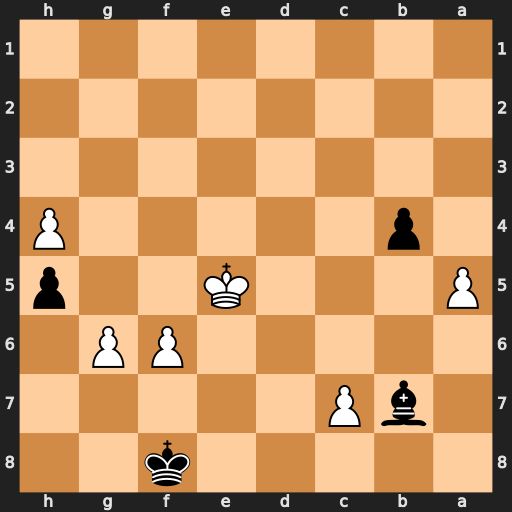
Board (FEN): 5k2/1bP5/5PP1/P3K2p/1p5P/8/8/8
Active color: b
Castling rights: -
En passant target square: -
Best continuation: b3 a6 Bxa6 Kd6 b2 g7+ Kf7 g8=B+ Kxg8